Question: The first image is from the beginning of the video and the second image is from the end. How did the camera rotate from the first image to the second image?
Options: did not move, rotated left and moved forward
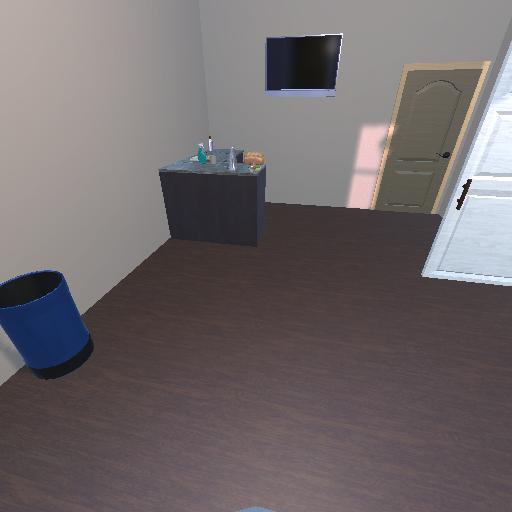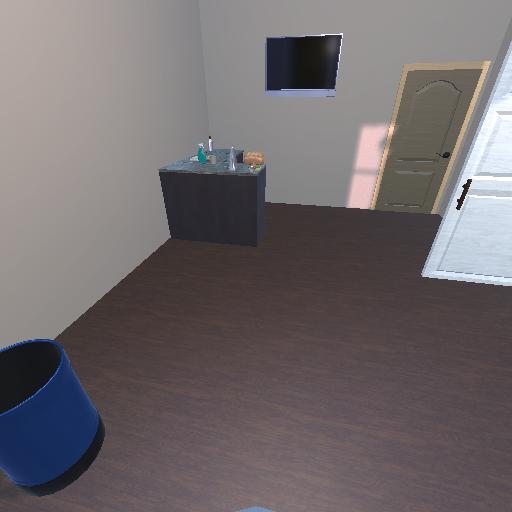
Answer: did not move